Brain MRI, t1w sequence, axial 2D slice.
Patient: age 23, sex M, weight 78 kg, height 1.78 m
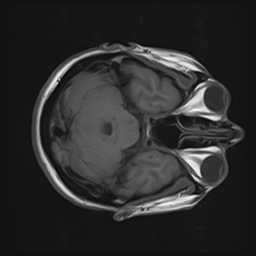